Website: lowes
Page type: review-order
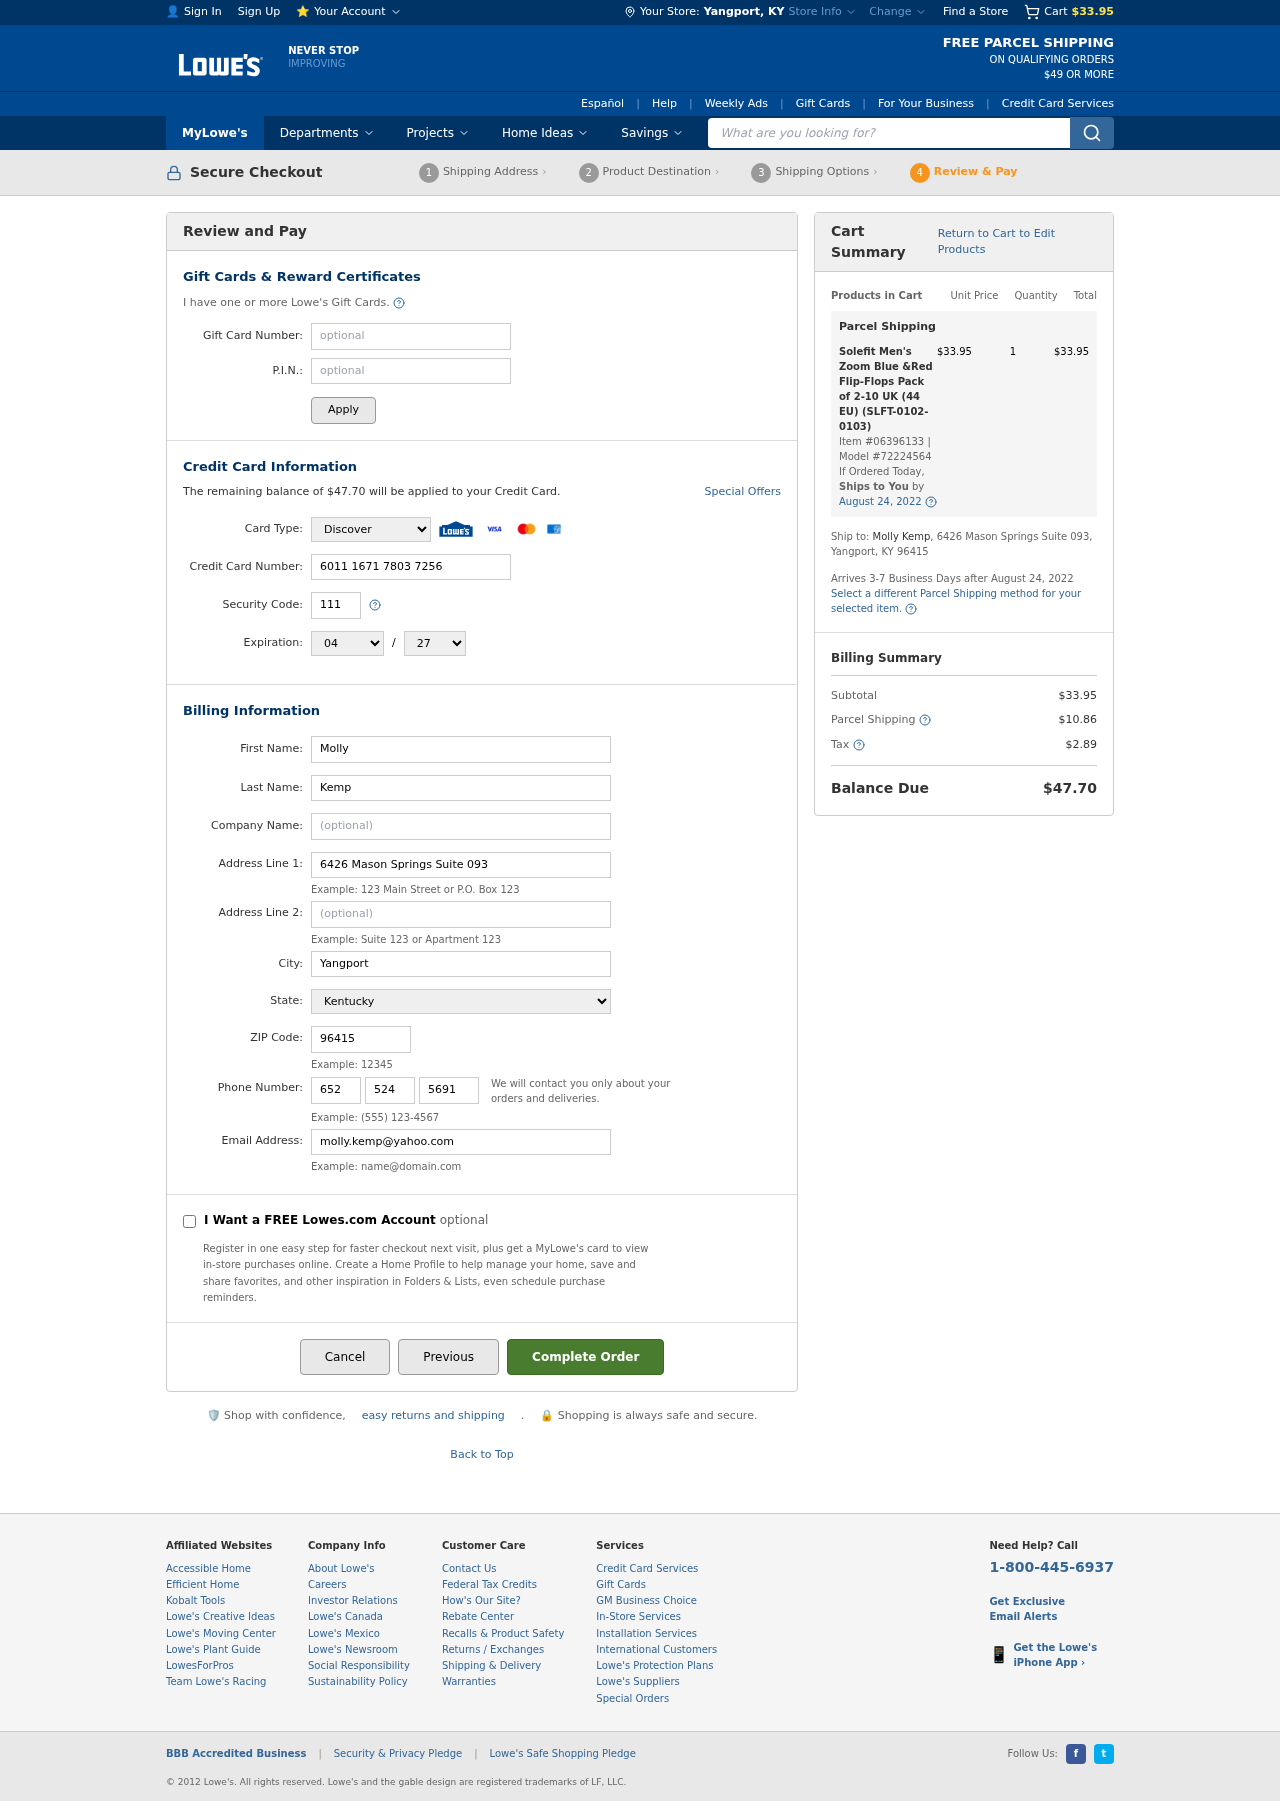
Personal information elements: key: PII_CARD_CVV
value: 111
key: PII_CARD_EXPIRY_MONTH
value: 04
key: PII_CARD_EXPIRY_YEAR
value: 27
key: PII_CARD_NUMBER
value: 6011 1671 7803 7256
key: PII_CARD_TYPE
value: Discover
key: PII_CITY
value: Yangport
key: PII_CITY_STATE
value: Yangport, KY
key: PII_EMAIL
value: molly.kemp@yahoo.com
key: PII_FIRSTNAME
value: Molly
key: PII_LASTNAME
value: Kemp
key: PII_PHONE_AREA
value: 652
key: PII_PHONE_PREFIX
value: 524
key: PII_PHONE_SUFFIX
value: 5691
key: PII_POSTCODE
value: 96415
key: PII_STATE
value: Kentucky
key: PII_STREET
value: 6426 Mason Springs Suite 093
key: PII_STREET2
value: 6426 Mason Springs Suite 093
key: PII_FULLNAME2
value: Molly Kemp
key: PII_STATE_ABBR
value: KY
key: PII_POSTCODE_FULL
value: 96415
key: PII_CITY_STATE_ZIP
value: Yangport, KY 96415
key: PII_POSTCODE_NUMERIC
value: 96415
Product elements: key: PRODUCT1_NAME
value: Solefit Men's Zoom Blue &Red Flip-Flops Pack of 2-10 UK (44 EU) (SLFT-0102-0103)
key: PRODUCT1_PRICE
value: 33.95
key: PRODUCT1_QUANTITY
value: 1
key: PRODUCT1_ITEM_NUMBER
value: Item #06396133
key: PRODUCT1_MODEL_NUMBER
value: Model #72224564
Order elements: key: ORDER_SUBTOTAL
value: $33.95
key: ORDER_BALANCE_DUE
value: $47.70
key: ORDER_SHIPPING_DATE
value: August 24, 2022
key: ORDER_ITEM_TOTAL
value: $33.95
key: ORDER_SHIPPING_DATE2
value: August 24, 2022
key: ORDER_SHIPPING_COST
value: $10.86
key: ORDER_TAX
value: $2.89
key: ORDER_TOTAL
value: $47.70
Search elements: key: HEADER_SEARCH
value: What are you looking for?